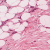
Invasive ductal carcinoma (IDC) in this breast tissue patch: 1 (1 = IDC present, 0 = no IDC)